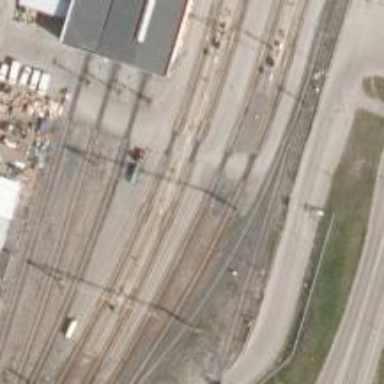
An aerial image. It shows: Railway level crossing.